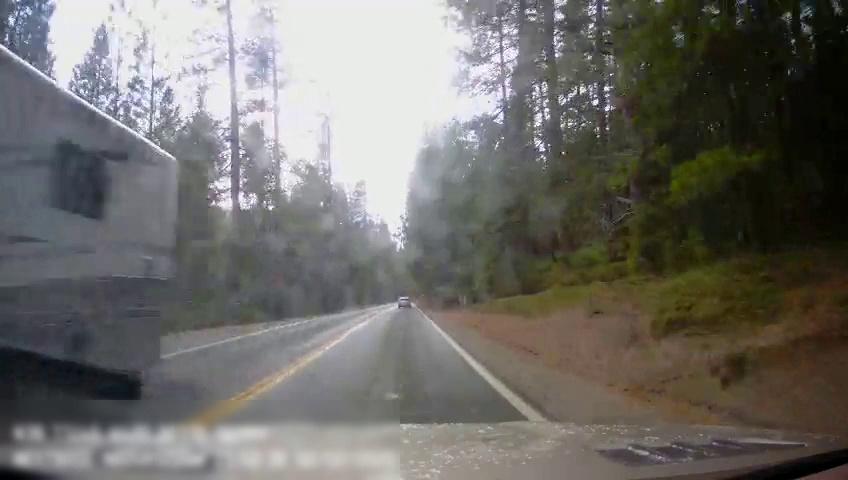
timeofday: Day
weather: Sunny
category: Drivable Space
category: Vehicles | SUV
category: Vehicles | Bus
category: Lanes | Current Lane
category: Lanes | Current Lane
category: Lanes | Opposite Lane
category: Lanes | Opposite Lane